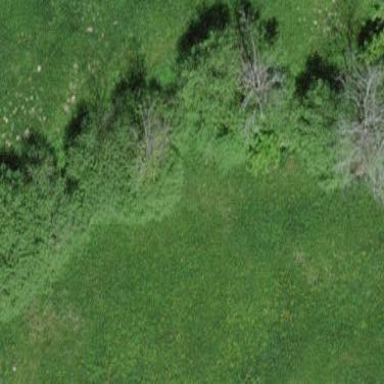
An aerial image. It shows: Forest area.